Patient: sex F, age 40
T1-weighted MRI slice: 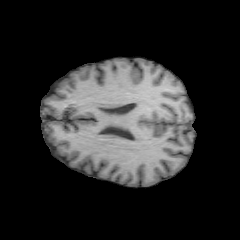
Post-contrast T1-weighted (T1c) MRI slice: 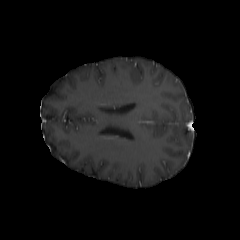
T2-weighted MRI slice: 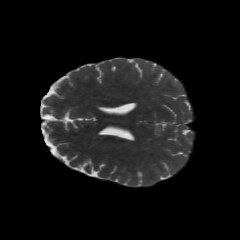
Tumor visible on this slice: no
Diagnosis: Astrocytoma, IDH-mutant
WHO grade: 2